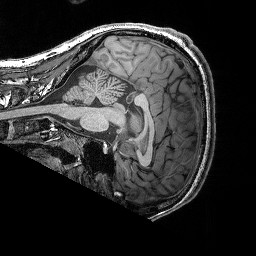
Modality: T1w
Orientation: sagittal
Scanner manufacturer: siemens
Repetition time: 2.25 s
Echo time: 0.00418 s